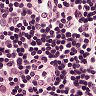
Metastatic tissue present: no